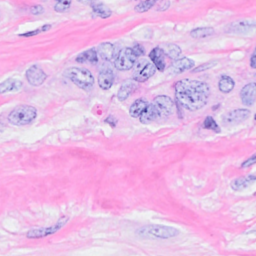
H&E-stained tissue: Breast